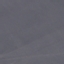
Land use / land cover: SeaLake